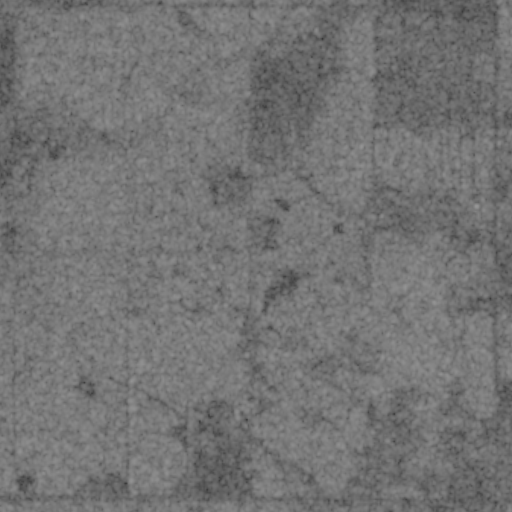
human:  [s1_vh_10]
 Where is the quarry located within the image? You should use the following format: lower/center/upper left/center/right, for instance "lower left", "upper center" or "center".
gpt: The quarry is located in the center left of the image.
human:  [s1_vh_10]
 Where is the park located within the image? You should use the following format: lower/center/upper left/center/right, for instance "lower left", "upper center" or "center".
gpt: There is no park in the image.

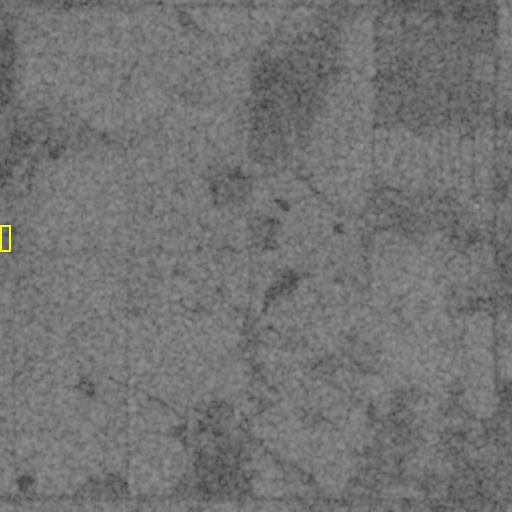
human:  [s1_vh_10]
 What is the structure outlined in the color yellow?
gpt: The structure outlined in yellow is a quarry.
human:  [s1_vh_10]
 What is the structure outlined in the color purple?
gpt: There is no purple outline.